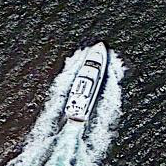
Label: Civil_yacht